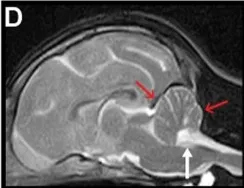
Magnetic resonance T2-weighted images of Cases 1-3. Mid-sagittal.
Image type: radiology (mri)